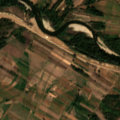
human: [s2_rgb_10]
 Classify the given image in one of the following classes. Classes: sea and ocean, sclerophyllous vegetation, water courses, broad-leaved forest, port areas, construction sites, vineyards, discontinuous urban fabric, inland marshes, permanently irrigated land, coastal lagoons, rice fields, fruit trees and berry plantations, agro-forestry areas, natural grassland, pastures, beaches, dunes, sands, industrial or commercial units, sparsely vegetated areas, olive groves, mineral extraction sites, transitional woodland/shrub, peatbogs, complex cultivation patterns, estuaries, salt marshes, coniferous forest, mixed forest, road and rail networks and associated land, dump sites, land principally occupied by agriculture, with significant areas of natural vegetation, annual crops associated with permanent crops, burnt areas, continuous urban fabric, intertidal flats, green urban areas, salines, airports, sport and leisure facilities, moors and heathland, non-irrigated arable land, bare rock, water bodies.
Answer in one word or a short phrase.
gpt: non-irrigated arable land, complex cultivation patterns, land principally occupied by agriculture, with significant areas of natural vegetation, broad-leaved forest, water courses